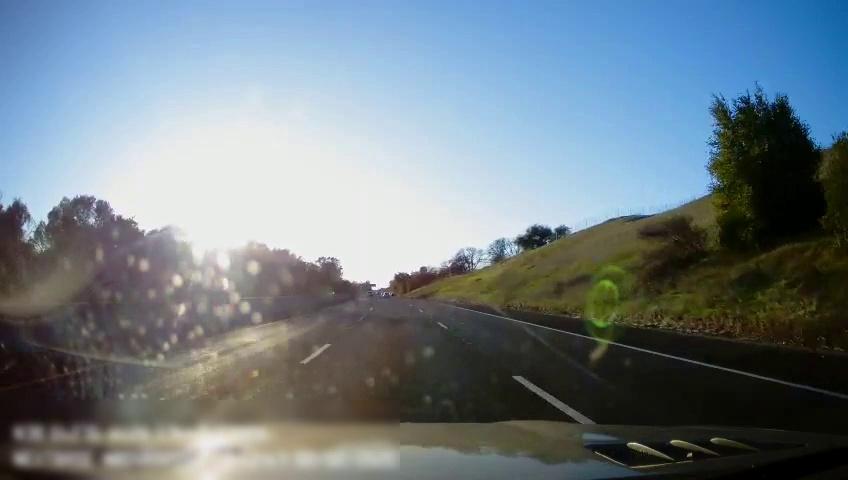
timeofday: Day
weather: Cloudy
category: Drivable Space
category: Vehicles | SUV
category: Vehicles | Car
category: Lanes | Alternate Lane
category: Lanes | Current Lane
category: Lanes | Current Lane
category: Lanes | Alternate Lane